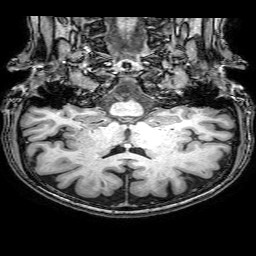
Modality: T1w
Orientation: sagittal
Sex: female
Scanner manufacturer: philips
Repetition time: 0.008149 s
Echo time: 0.00373 s